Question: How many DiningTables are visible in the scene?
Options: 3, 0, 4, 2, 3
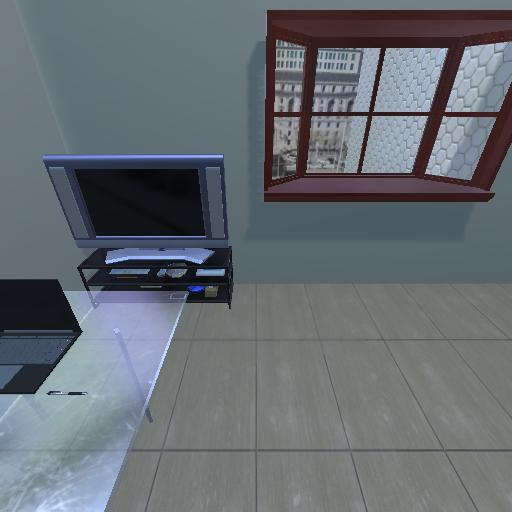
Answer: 3